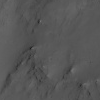
Atmospheric dust classification: not_dusty